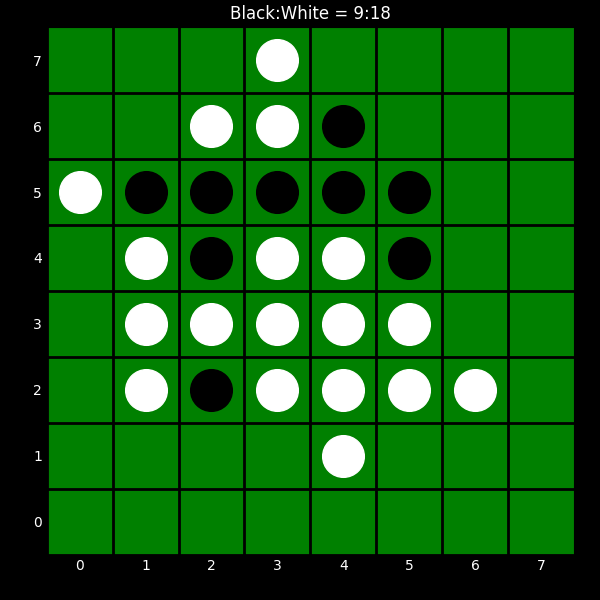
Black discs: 9
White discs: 18